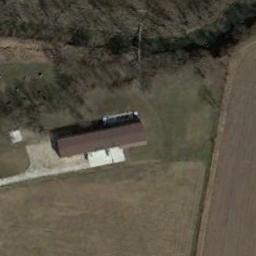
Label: sparse_residential